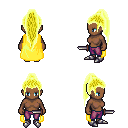
a pixel art fantasy rpg character, female body template, human, dark skin, yellow cape, magenta pants, gold extra-long topknot hairstyle, metal boots, dagger, four views (front, back, left, right), 2x2 character sprite sheet, small pixel art, hard edges, no anti-aliasing